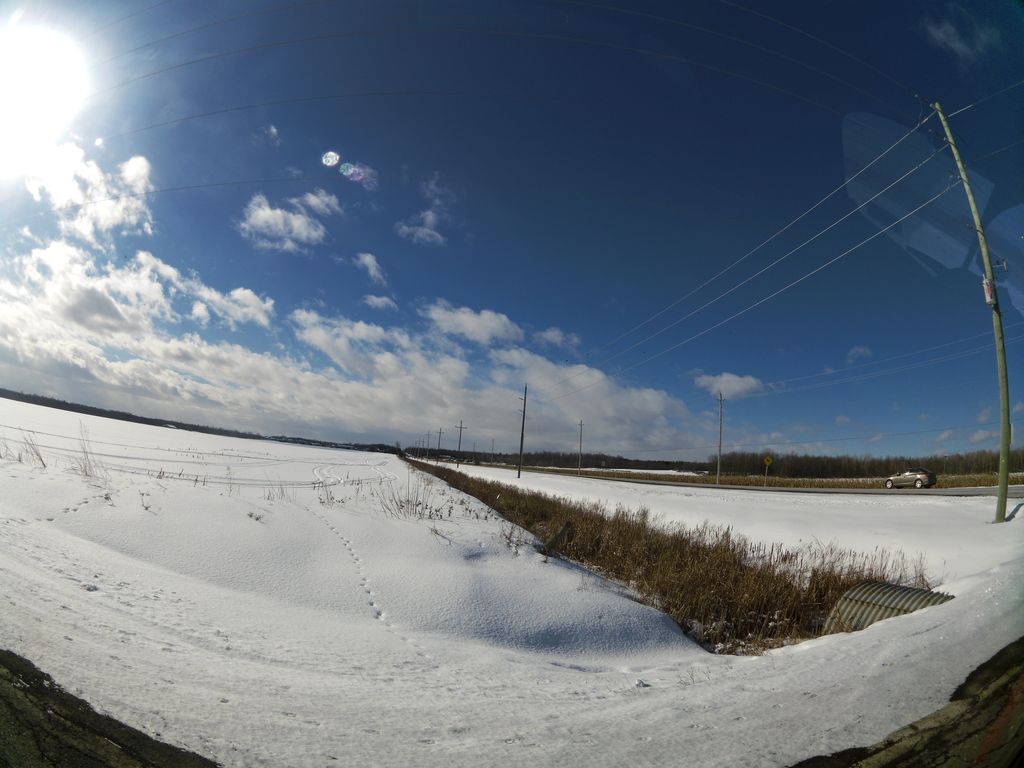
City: ottawa-gatineau